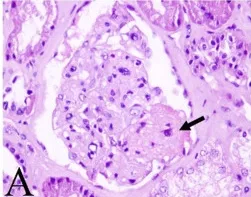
Histologic features of renal lesions. Mesangial lysis indicated by the black arrow. Hematoxylin, and ,eosin. Magnification, x200).
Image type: pathology (h&e)